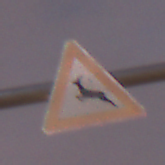
Verkehrszeichen: WildwechselRechts
Umgebung: Outdoor, Suburban
Tageszeit: Night
Wetter: PartlyCloudy
Licht: Artificial
Jahreszeit: NotSpecified
Kontrast: HighContrast